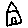
Label: house